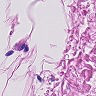
Metastatic tissue present: no